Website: lowes
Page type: delivery-shipping
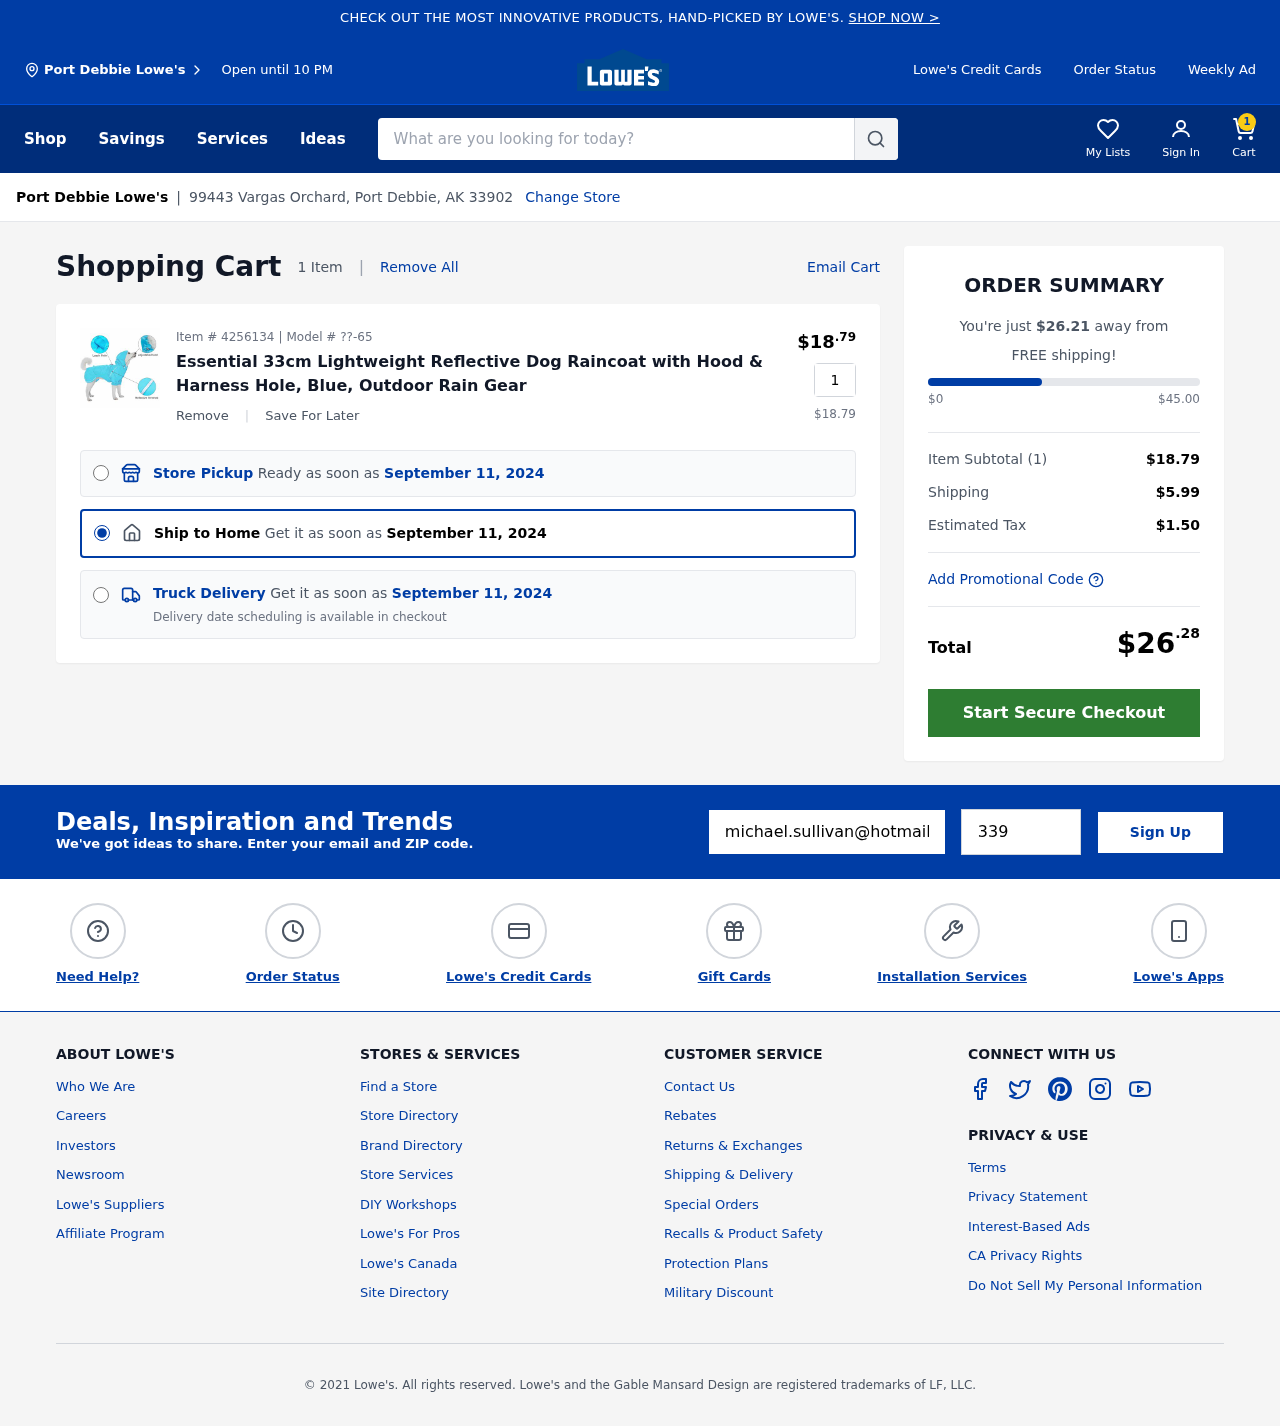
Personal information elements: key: PII_CITY
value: Port Debbie
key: PII_EMAIL
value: michael.sullivan@hotmail.com
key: PII_POSTCODE
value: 33902
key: PII_STREET
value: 99443 Vargas Orchard
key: PII_CITY2
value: Port Debbie
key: PII_CITY_STATE_ZIP
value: Port Debbie, AK 33902
Product elements: key: PRODUCT1_NAME
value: Essential 33cm Lightweight Reflective Dog Raincoat with Hood & Harness Hole, Blue, Outdoor Rain Gear
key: PRODUCT1_PRICE
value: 18.79
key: PRODUCT1_QUANTITY
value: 1
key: PRODUCT1_MODEL
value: ??-65
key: PRODUCT1_PRICE2
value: $18.79
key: PRODUCT1_ITEM_NUMBER
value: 4256134
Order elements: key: ORDER_NUM_ITEMS
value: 1
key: ORDER_DELIVERY_DATE
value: September 11, 2024
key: ORDER_DELIVERY_DATE2
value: September 11, 2024
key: ORDER_DELIVERY_DATE3
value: September 11, 2024
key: AMOUNT_TO_FREE_SHIPPING
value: $26.21
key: ORDER_SUBTOTAL
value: $18.79
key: ORDER_SHIPPING_COST
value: $5.99
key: ORDER_TAX
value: $1.50
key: ORDER_TOTAL
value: $26.28
Search elements: key: HEADER_SEARCH
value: What are you looking for today?